Interaction volume radius: 5 \u00c5
Interaction volume height: 20 \u00c5
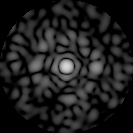
Disorder parameter: 0.8414